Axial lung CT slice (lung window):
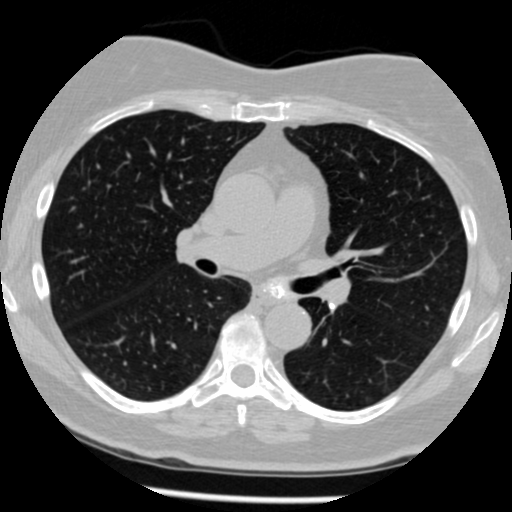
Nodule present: no